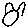
Label: cat